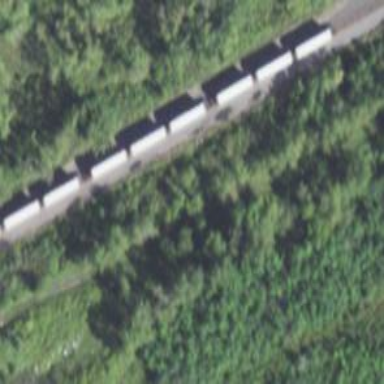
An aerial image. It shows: Abandoned railway.